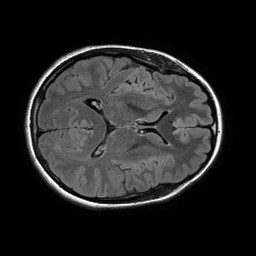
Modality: FLAIR
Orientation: axial
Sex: female
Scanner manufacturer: philips
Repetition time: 11 s
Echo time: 0.125 s